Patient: sex M, age 63
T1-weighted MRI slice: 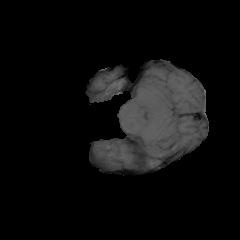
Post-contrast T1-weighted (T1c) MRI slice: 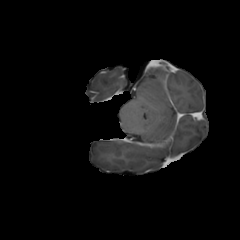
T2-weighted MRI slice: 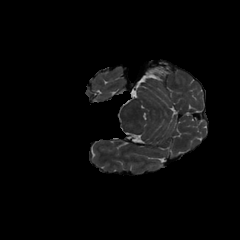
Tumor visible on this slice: no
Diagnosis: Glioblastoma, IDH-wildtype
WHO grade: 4